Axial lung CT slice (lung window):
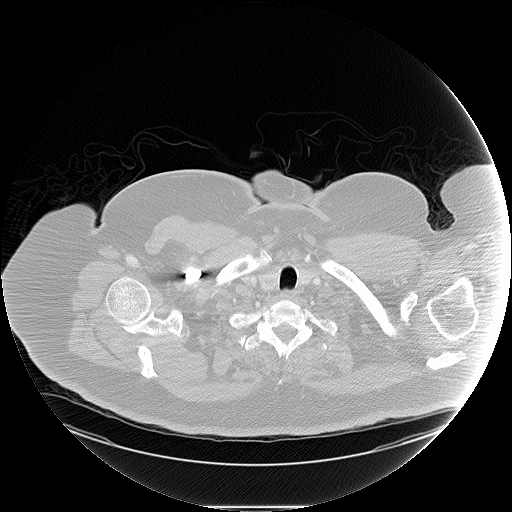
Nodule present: no